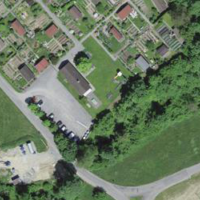
EUNIS habitat code: 53
Species observed at this site:
Leptinotarsa decemlineata
Levisticum officinale